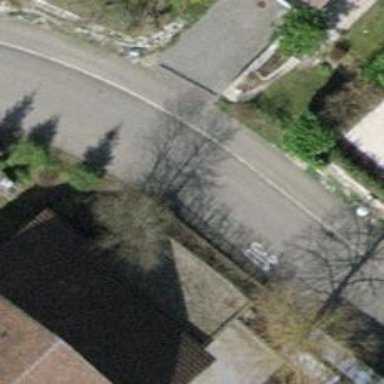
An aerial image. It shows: Residential road with asphalt surface. There is sidewalk on the left side.